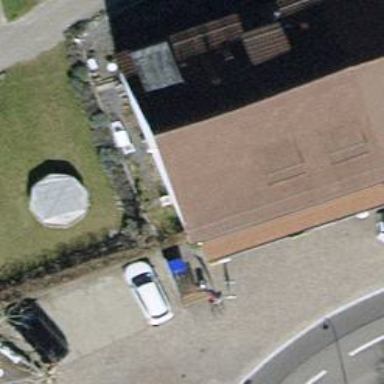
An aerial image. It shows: Post box is visible.